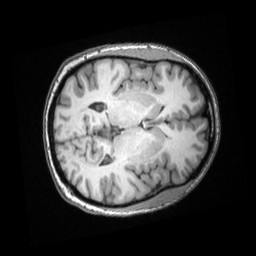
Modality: T1w
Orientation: axial
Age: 27
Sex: female
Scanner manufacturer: siemens
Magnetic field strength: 3 T
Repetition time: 2 s
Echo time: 0.00339 s